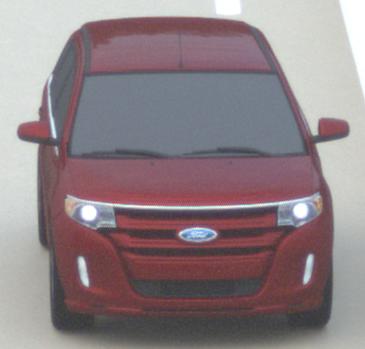
Make: Ford
Model: Edge
Detailed model: Gen. 1 Facelift
Model produced from: 2010
Model produced until: 2015
Doors: 5
Color: red
Road condition: dry road
Daytime: morning or afternoon
Contrast: low contrast